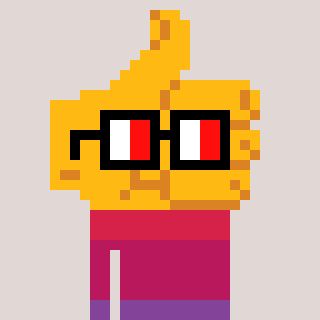
a pixel art character with square glasses with black frames and red eyes, a thumbsup-shaped head and a bege-colored body on a warm background